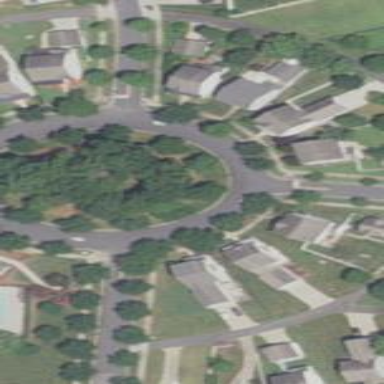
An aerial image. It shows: Roundabout on residential road.